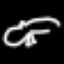
Label: frog